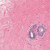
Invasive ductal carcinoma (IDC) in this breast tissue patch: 0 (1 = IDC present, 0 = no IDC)